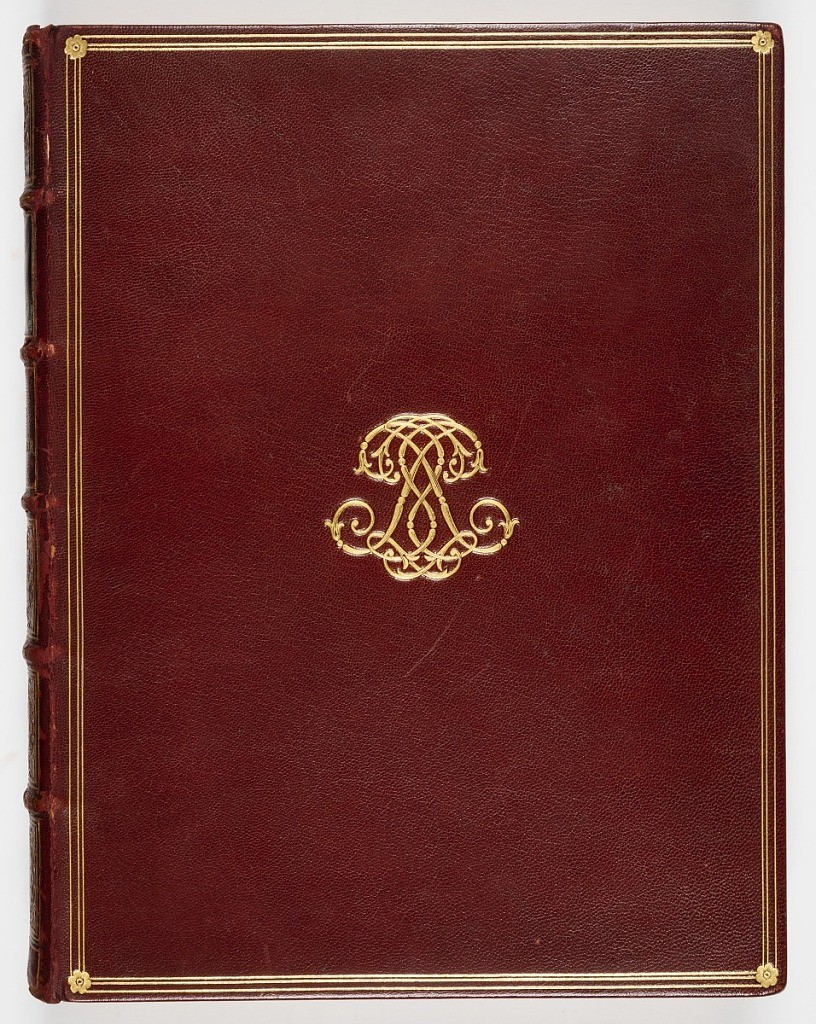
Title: Drawings after Ornament and Architecture
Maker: Jean-Robert Ango, French, active in Rome 1759 –1770, d. 1773
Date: after 1759
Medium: Red chalk on off-white laid paper
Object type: Book
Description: Album bound in red morocco containing forty-two drawings of architectural and decorative ornamentation, executed by the artist in Italy. Each sheet has ruled ink border with additional green watercolor frame, inserted into laid paper mount.